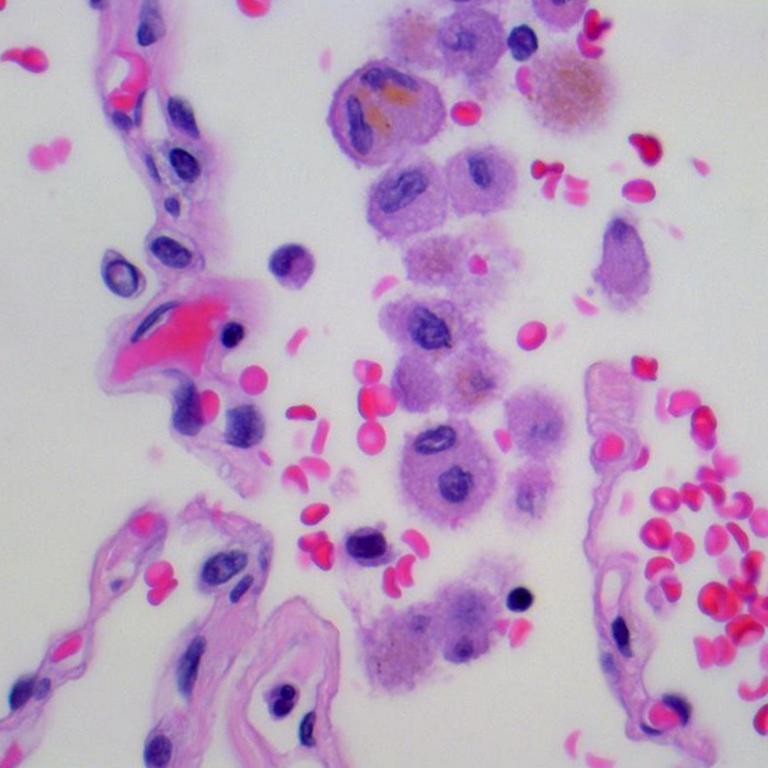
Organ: lung
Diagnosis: benign